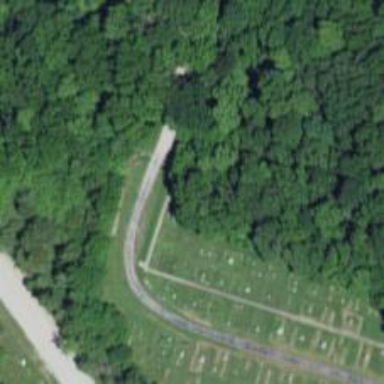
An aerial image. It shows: Memorial site with historic significance.